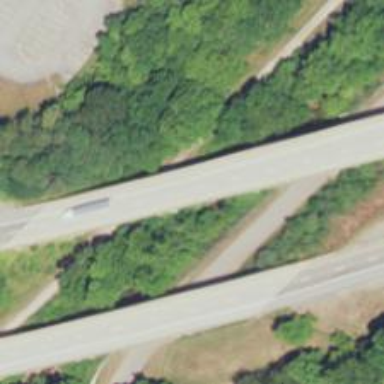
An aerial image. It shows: Bridge for trunk highway with expressway access.